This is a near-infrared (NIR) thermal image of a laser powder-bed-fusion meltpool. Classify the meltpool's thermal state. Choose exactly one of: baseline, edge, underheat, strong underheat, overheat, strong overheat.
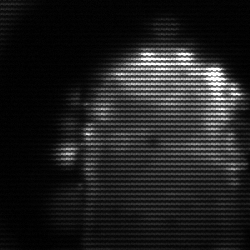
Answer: baseline